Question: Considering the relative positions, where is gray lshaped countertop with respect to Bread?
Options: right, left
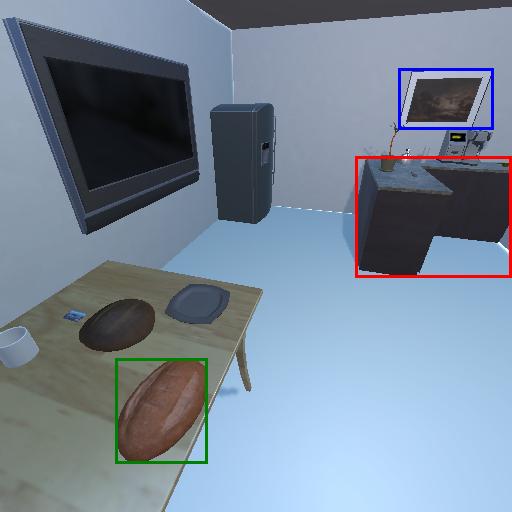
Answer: right